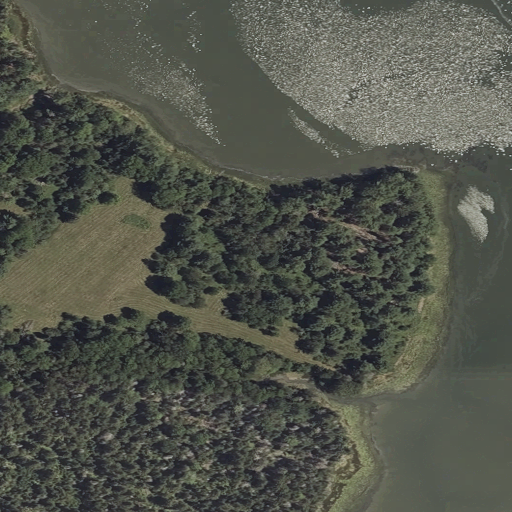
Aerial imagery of cape in Maine named Littlefield Point containing evergreen forest, open water, herbaceous wetlands, shrub, mixed forest, pasture, and woody wetlands